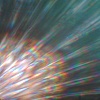
Label: sunburn